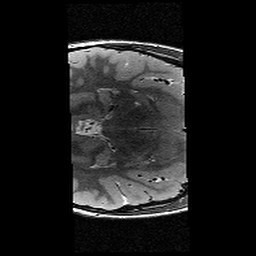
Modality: T2w
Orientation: axial
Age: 9
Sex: male
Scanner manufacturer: siemens
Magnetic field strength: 3 T
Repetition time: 9.23 s
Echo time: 0.067 s